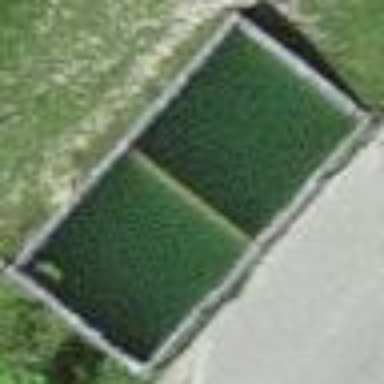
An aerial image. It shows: Emergency fire water pond.